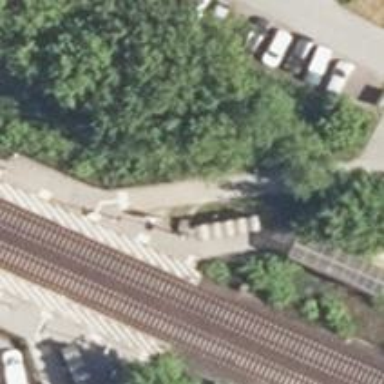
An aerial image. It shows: Shelter for public transport.